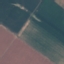
Label: AnnualCrop